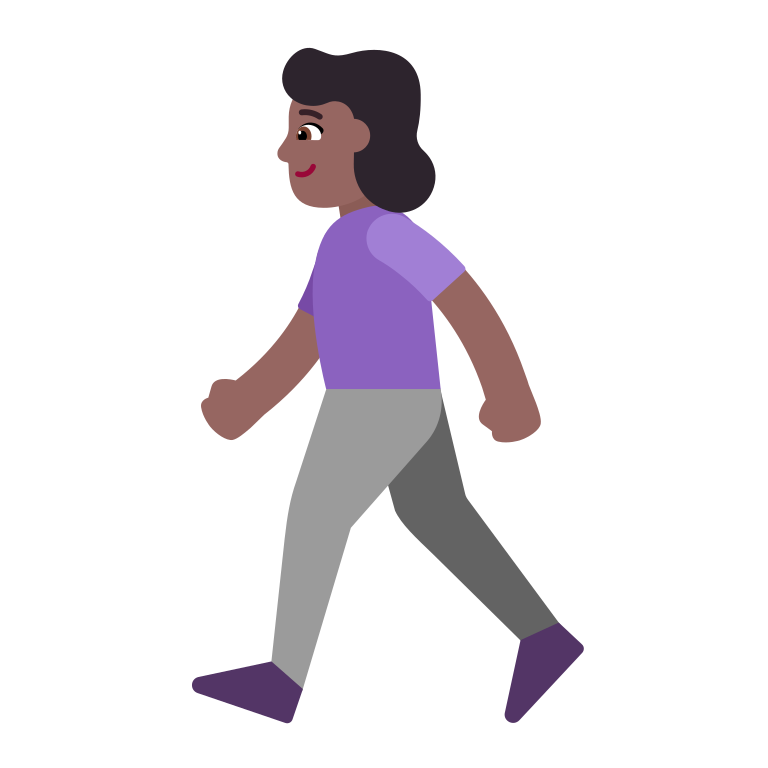
woman walking flat  dark